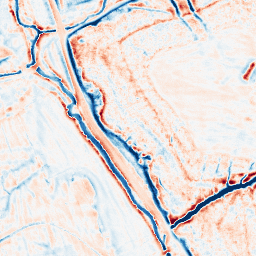
Category: edge_preserving
Decomposition family: bilateral
Decomposition parameters: d: 15
sigma_color: 100
sigma_space: 150
Upsampling method: quintic
Upsampling parameters: scale: 8
Upsampling scale: 8